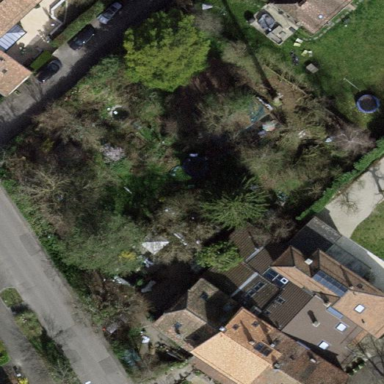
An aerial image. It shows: Garden surrounded by fence.